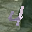
Label: 4